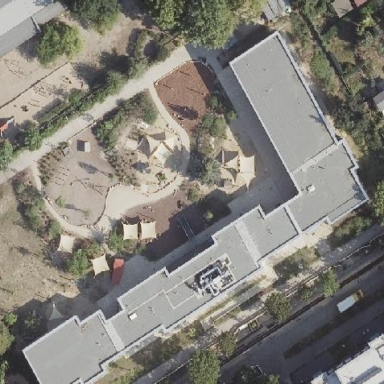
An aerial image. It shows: Kindergarten.